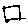
Label: square